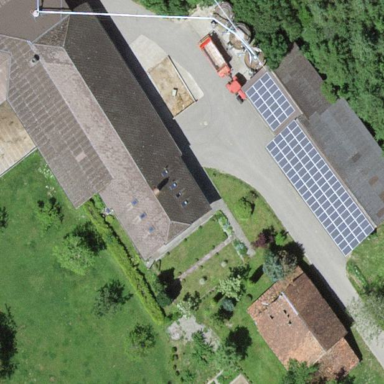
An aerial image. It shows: Farmyard area.